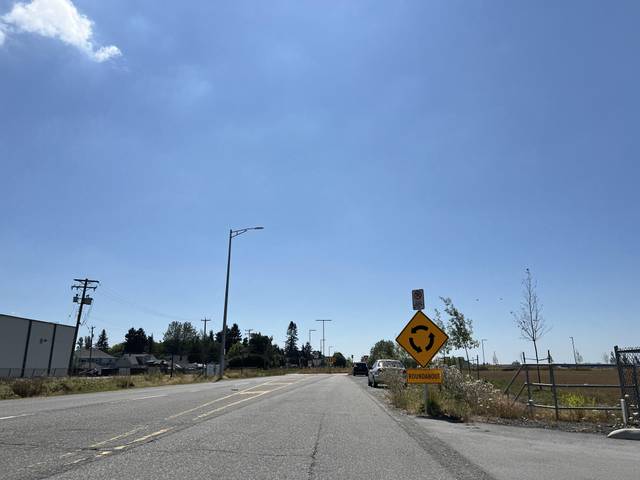
Region: Canada
Coordinates: 49.192, -123.151